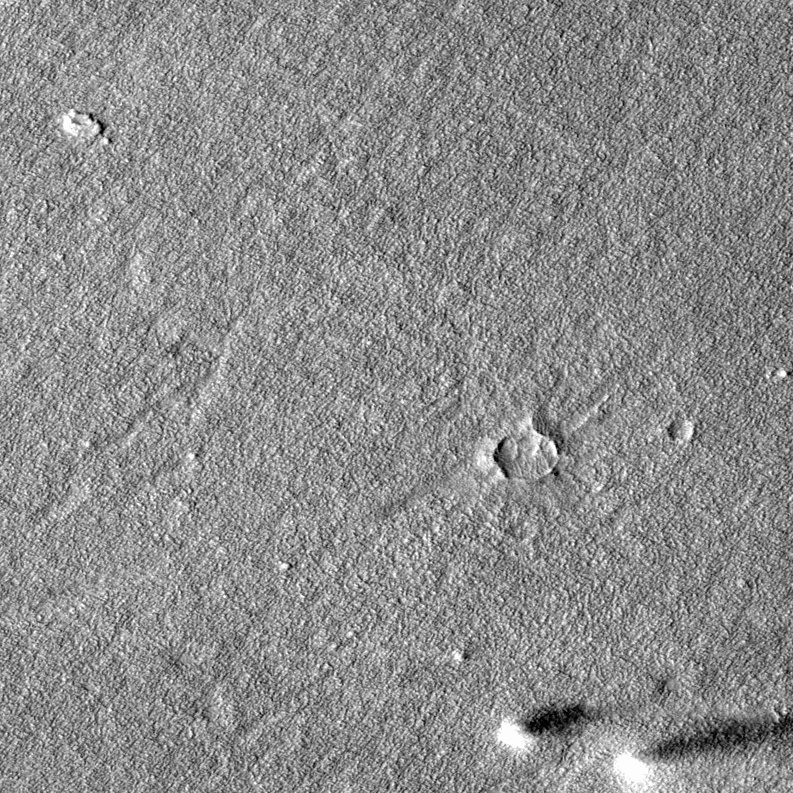
Label: dustdevil, dustdevil